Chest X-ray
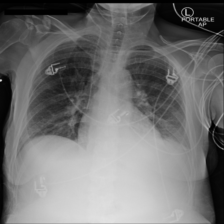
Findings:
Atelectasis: negative
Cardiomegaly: negative
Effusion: positive
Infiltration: negative
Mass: negative
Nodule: negative
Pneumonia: negative
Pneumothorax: negative
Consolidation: negative
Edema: negative
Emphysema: negative
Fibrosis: negative
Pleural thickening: negative
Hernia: negative